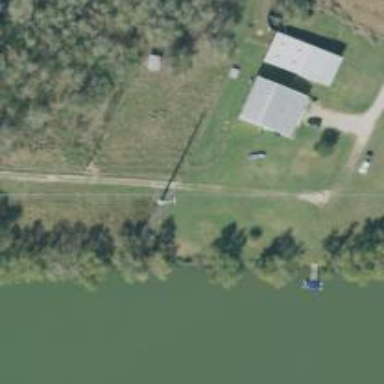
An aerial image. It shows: Power pole.